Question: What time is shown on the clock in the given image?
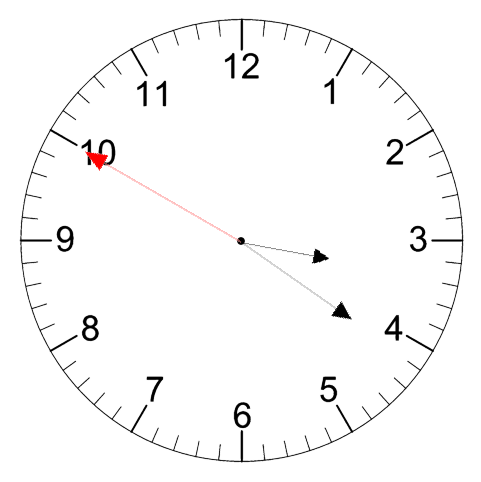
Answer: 03:20:50